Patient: sex M, age 51
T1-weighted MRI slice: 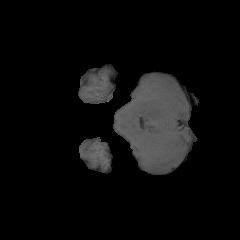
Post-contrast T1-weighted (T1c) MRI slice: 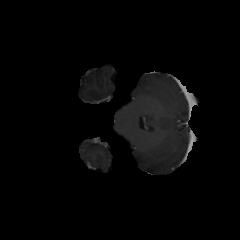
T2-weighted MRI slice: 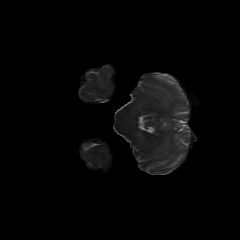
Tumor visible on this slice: no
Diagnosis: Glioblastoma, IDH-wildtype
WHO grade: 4